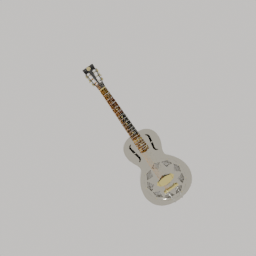
Label: electronics